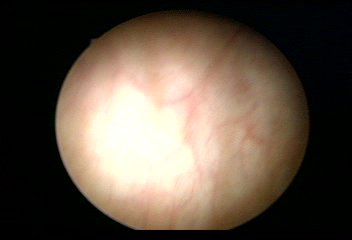
Modality: WLC
Class: Normal mucosa
Bladder cancer association: No